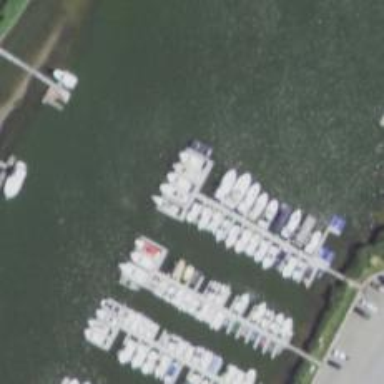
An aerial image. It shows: Pier with mooring facilities.